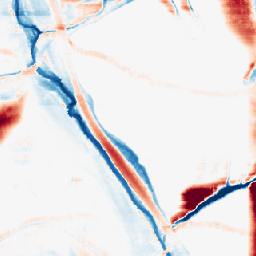
Category: morphological
Decomposition family: morphological_rect
Decomposition parameters: operation: average
width: 50
height: 10
Upsampling method: nearest
Upsampling parameters: scale: 8
Upsampling scale: 8